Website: macys
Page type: customer-info-address
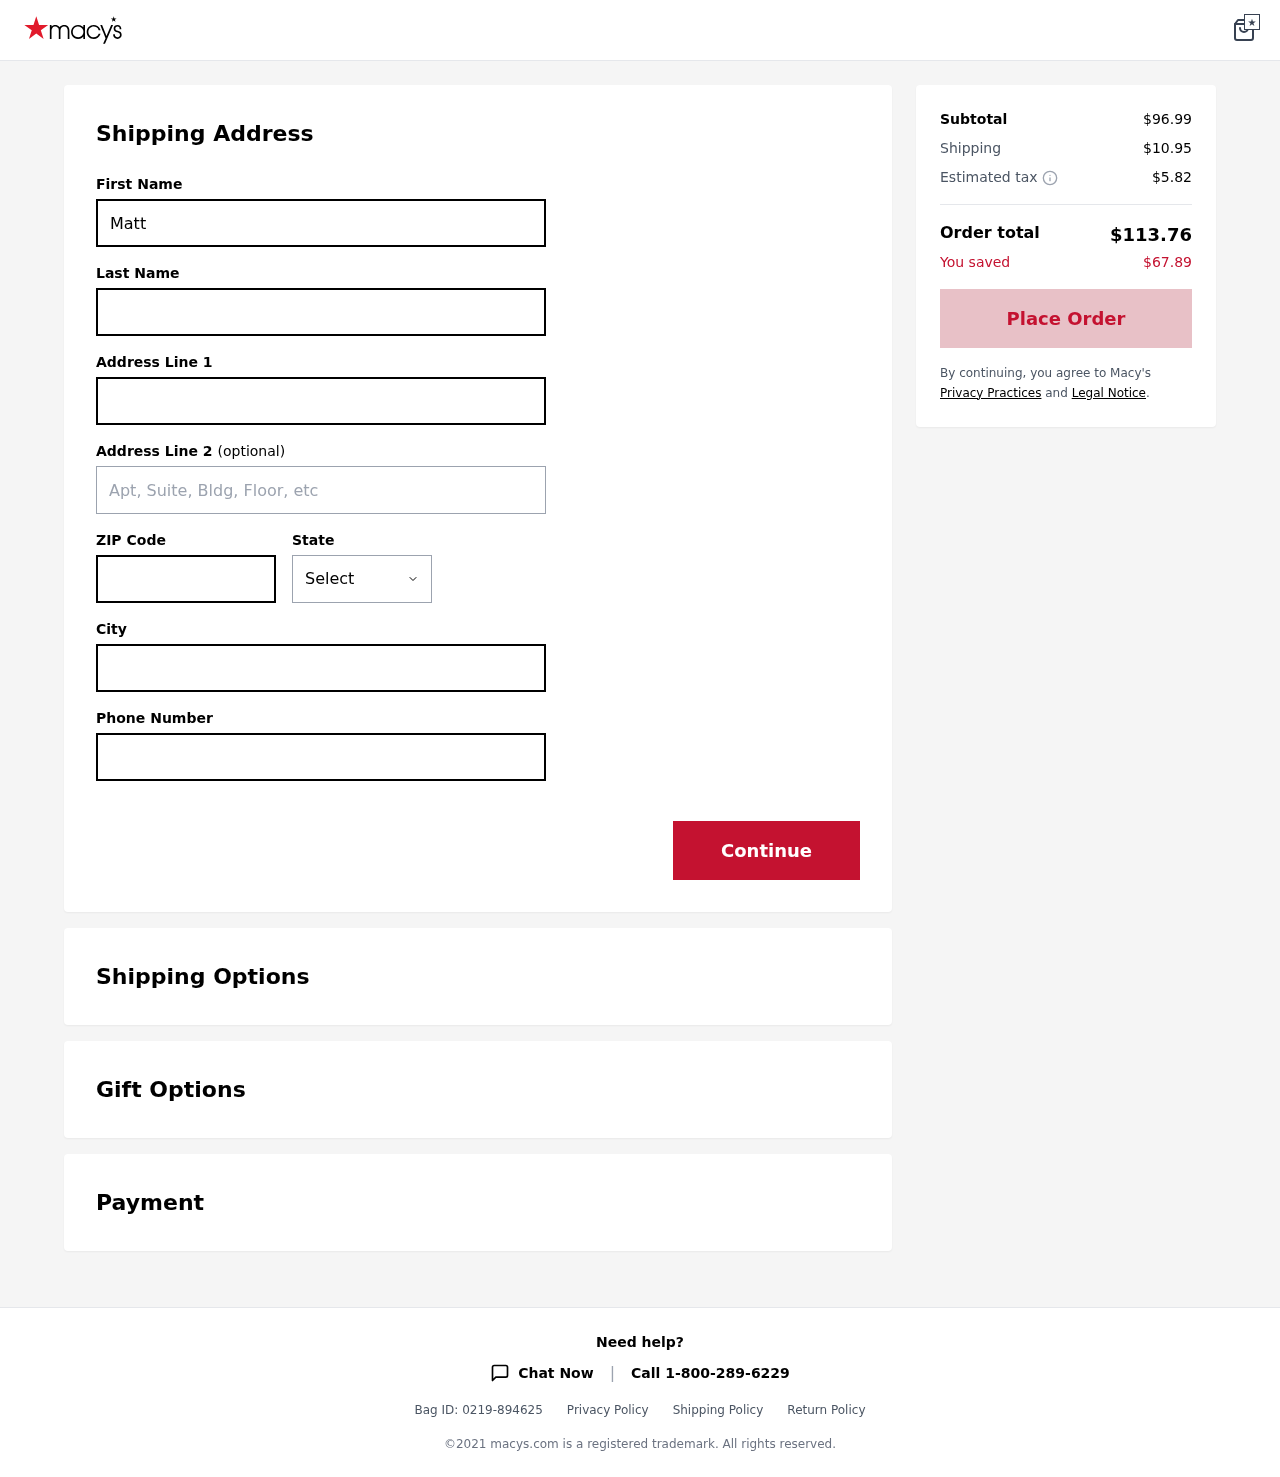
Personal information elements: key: PII_CITY
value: South Albert
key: PII_FIRSTNAME
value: Matthew
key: PII_LASTNAME
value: Brown
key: PII_PHONE
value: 5977725950
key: PII_POSTCODE
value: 49609
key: PII_STATE
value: Pennsylvania
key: PII_STREET
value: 265 Perkins Pike
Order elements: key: ORDER_SUBTOTAL
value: $96.99
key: ORDER_SHIPPING_COST
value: $10.95
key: ORDER_TAX
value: $5.82
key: ORDER_TOTAL
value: $113.76
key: ORDER_SAVINGS
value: $67.89